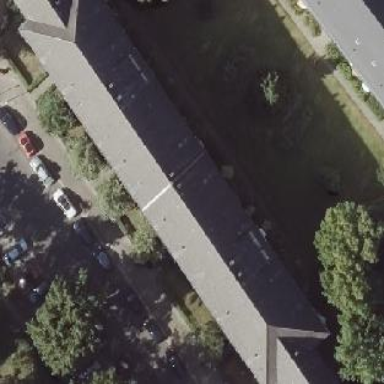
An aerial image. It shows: Residential building.